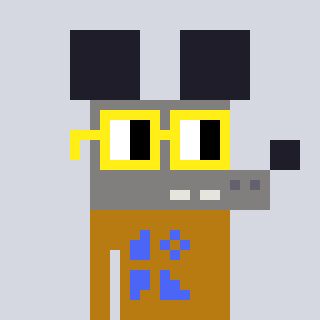
a pixel art character with square yellow glasses, a mouse-shaped head and a gold-colored body on a cool background